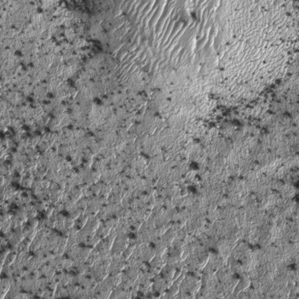
Label: frost